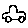
Label: car